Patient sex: M
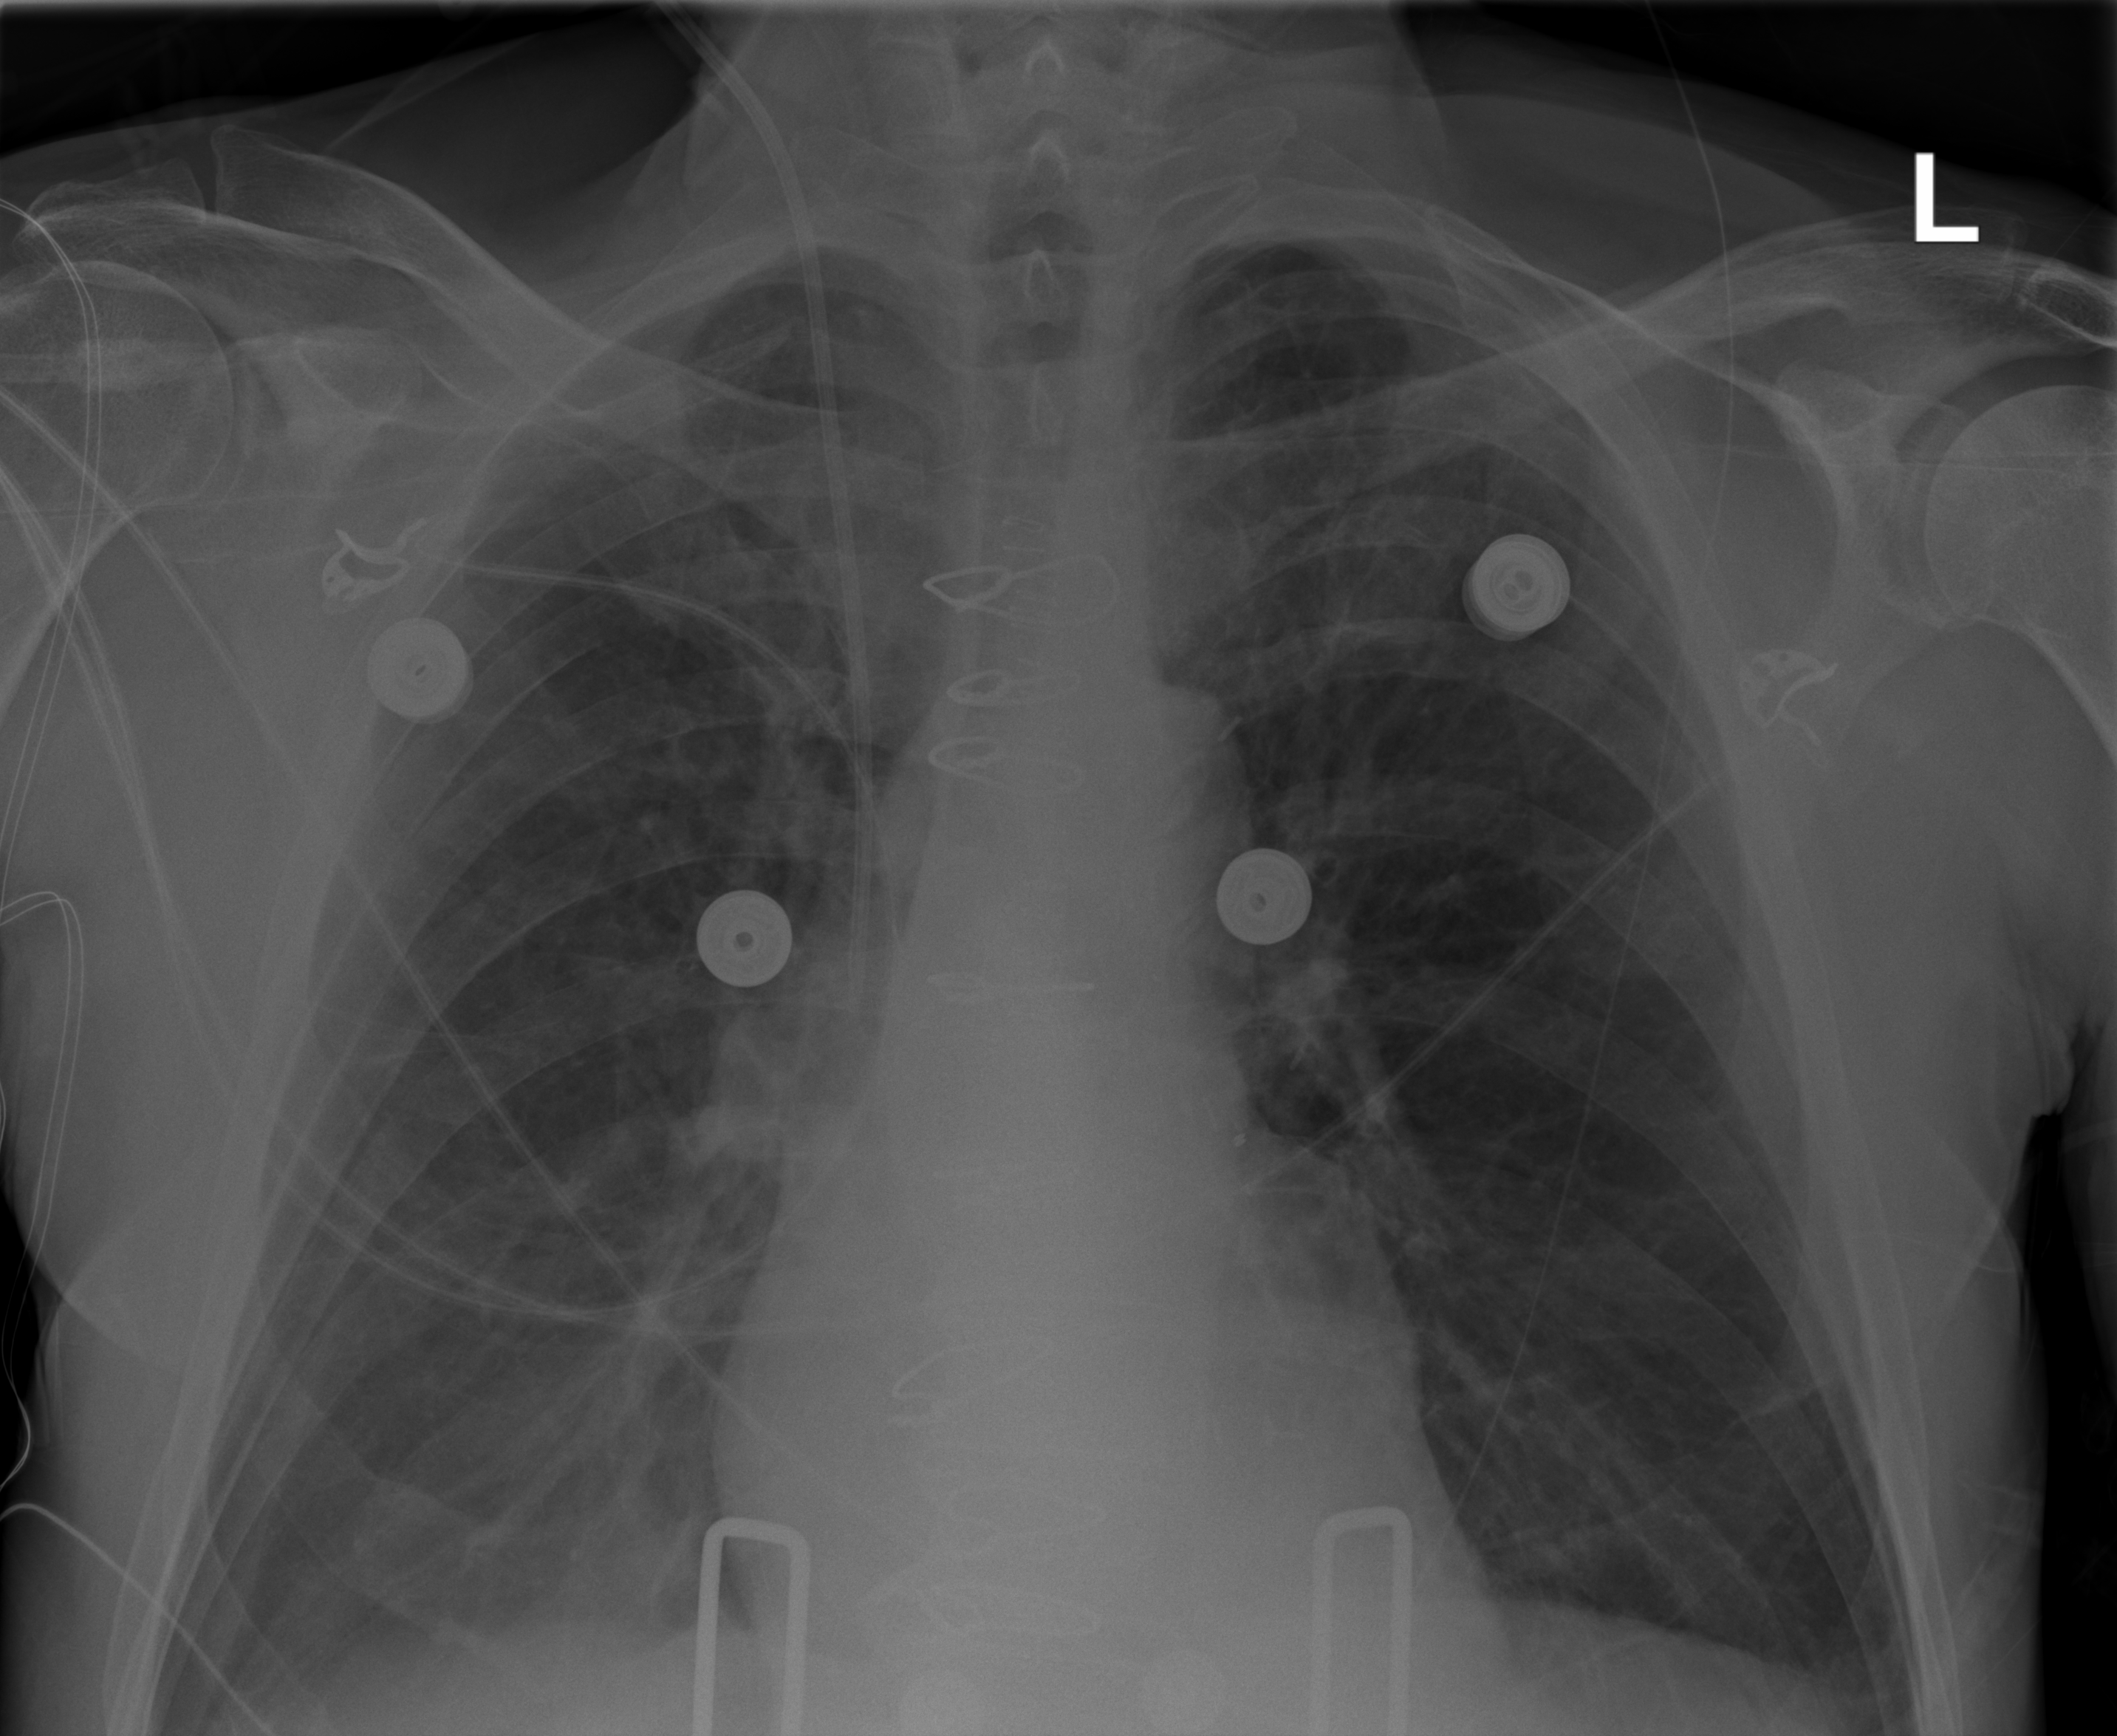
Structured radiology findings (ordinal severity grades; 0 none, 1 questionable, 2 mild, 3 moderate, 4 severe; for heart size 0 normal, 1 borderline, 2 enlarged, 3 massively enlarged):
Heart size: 0
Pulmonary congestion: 0
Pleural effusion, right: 2
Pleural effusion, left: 0
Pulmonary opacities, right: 0
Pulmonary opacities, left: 0
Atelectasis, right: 2
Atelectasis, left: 2